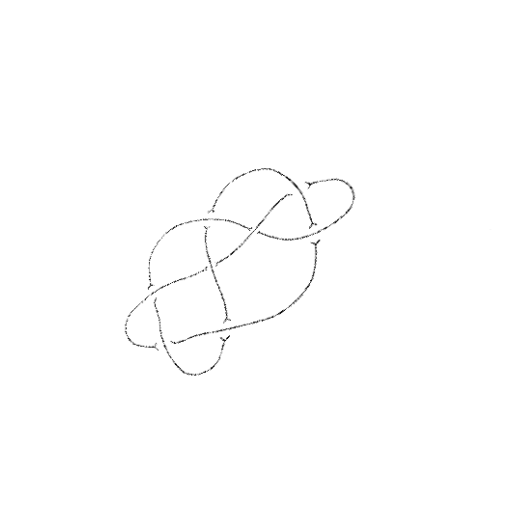
Crossing number: 8